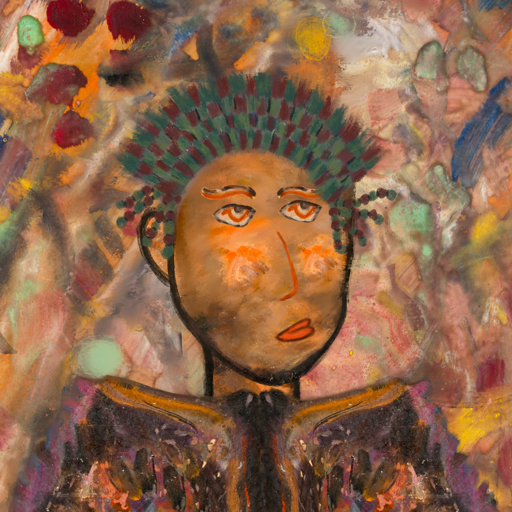
Background: Mother_And_Son_Mother, Head And Neck Side: Gypsy_Queen, Face Side: Experience, Bust: Gypsy_Queen, Hair Side: Blank, Head Accessory: After_Raid_Crown, Second Necklace: Blank, Necklace: Blank, Baby: Blank